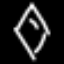
Label: diamond